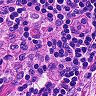
Metastatic tissue present: no